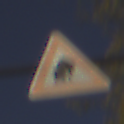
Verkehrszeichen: UnzureichendesLichtraumprofil
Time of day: SunriseSunset
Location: Outdoor (Urban)
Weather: PartlyCloudy
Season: Autumn
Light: Natural